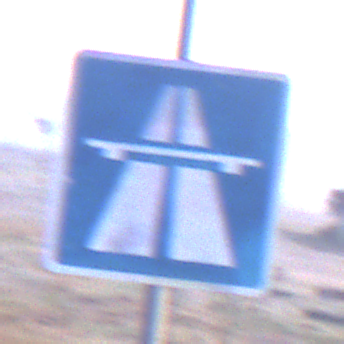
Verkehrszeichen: Autobahn
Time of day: SunriseSunset
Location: Outdoor (Nature)
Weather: Clear
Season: NotSpecified
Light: Natural